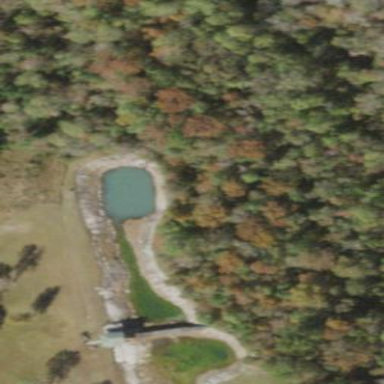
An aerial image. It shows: Reservoir of water.